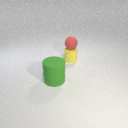
small yellow rubber cylinder behind large green rubber cylinder